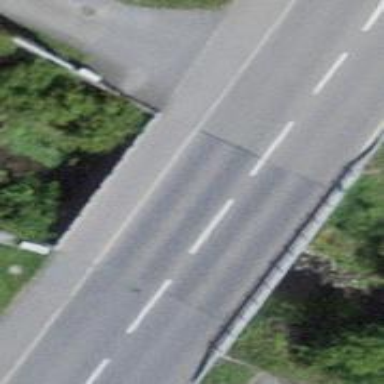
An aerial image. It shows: Primary highway crossing over bridge.